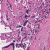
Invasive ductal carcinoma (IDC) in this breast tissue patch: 0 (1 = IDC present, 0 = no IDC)